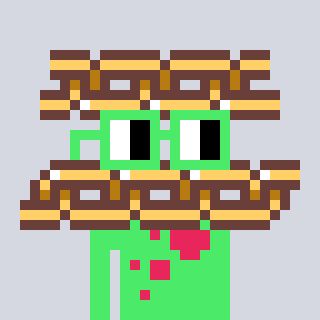
a pixel art character with square light green glasses, a chain-shaped head and a teal-colored body on a cool background